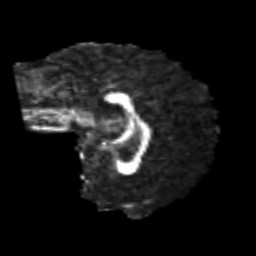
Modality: FA
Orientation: sagittal
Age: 20
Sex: female
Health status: healthy
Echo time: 0.074 s